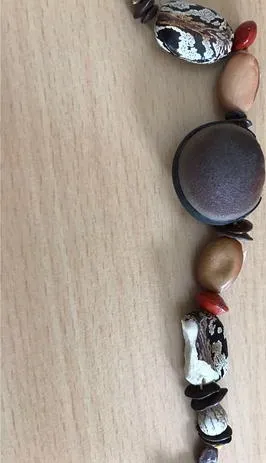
Patient's necklace containing ricin beans.
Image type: medical_photograph (other_medical_photograph)